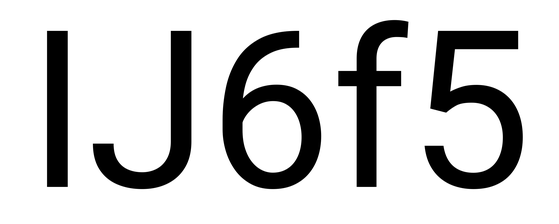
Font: Roboto_Regular